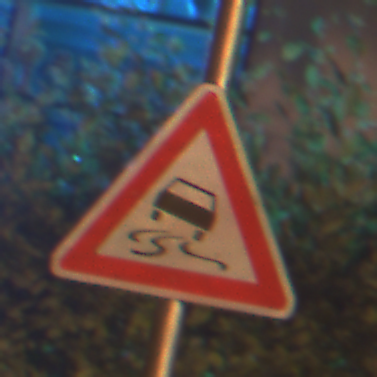
Verkehrszeichen: SchleuderOderRutschgefahr
Umgebung: Outdoor, Urban
Tageszeit: Night
Wetter: PartlyCloudy
Licht: Artificial
Jahreszeit: NotSpecified
Kontrast: HighContrast